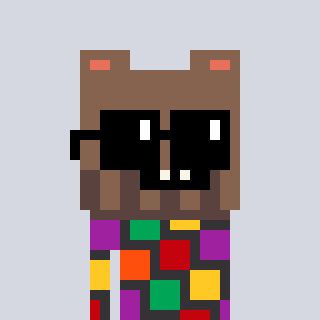
a pixel art character with square black sunglasses, a bear-shaped head and a grayscale-colored body on a cool background